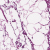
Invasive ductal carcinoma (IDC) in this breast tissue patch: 0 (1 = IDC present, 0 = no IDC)